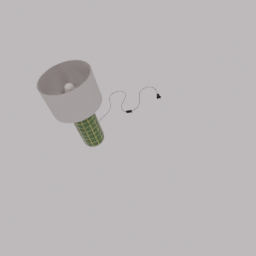
Label: lighting